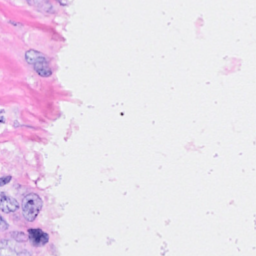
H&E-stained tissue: Breast